【题型】填空题　【知识点】立体几何　【难度】medium
如图，在直三棱柱 \(ABC-A_1B_1C_1\) 中，点 \(M,N\) 分别为 \(BB_1\)、\(B_1C_1\) 中点，由点 \(A\)、\(M\)、\(N\) 所确定的平面将该三棱柱分成体积不同的两部分，则较大部分的体积和原三棱柱的体积之比为 \underline{\hspace{5cm}}。

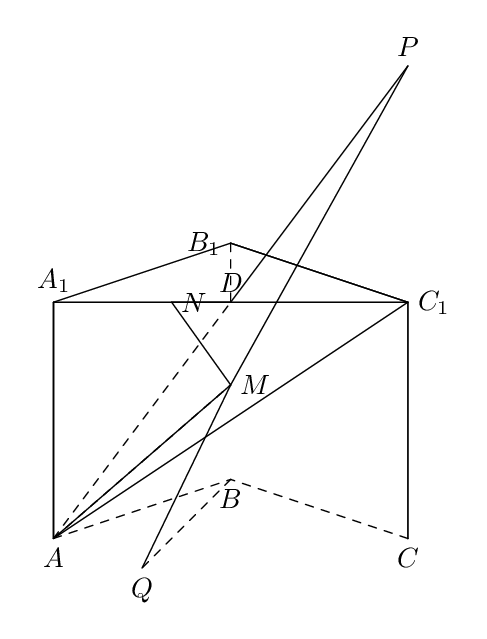
【解答】
\textbf{【答案】} \(\dfrac{23}{36}\)

\textbf{【分析】}延长 \(MN\) 与 \(CC_1\) 的交点为 \(P\)，与 \(CB\) 的交点为 \(Q\)，连结 \(AP\) 交 \(A_1C_1\) 为 \(D\)，连结 \(DN\)，得到截面为 \(DNMA\)，由题意得 \(A_1D = 2DC_1\)，由此能求出较小部分与较大部分的体积之比，即可得解。

\textbf{【详解】}
解：延长 \(MN\) 与 \(CC_1\) 的交点为 \(P\)，与 \(CB\) 的延长线交于点为 \(Q\)，
连结 \(AP\) 交 \(A_1C_1\) 为 \(D\)，连结 \(DN\)，

即可得到截面为 \(DNMA\)，由题意得 \(A_1D = 2DC_1\)，

因为三棱柱是直三棱柱，不妨设 \(AB \perp BC\)，且 \(AB = BC = AA_1 = 2\)，

\[
\because QB = 1,\ MB = 1,\ NC = 1,\ PC_1 = 1,\ \text{棱柱体积 } V = \frac{1}{2} \times 2 \times 2 \times 2 = 4,
\]

\[
\therefore \text{下部分体积 } V_{\text{下}} = V_{P-AQC} - V_{P-DNC_1} - V_{M-AQB}
\]

\[
= \frac{1}{3} \times \frac{1}{2} \times 3 \times 2 \times 3 - \frac{1}{3} \times \frac{1}{2} \times 1 \times 2 - \frac{1}{3} \times \frac{1}{2} \times 1 \times \frac{2}{3} \times 1
\]

\[
= \frac{23}{9},
\]

\[
\text{上部分体积 } V_{\text{上}} = V - V_{\text{下}} = 4 - \frac{23}{9} = \frac{13}{9},
\]

\[
\therefore \text{较小部分与较大部分的体积之比为：} \frac{V_{\text{上}}}{V_{\text{下}}} = \frac{\frac{13}{9}}{\frac{23}{9}} = \frac{13}{23}.
\]

所以较大部分的体积与原三棱柱的体积之比为 \(\dfrac{23}{23+13} = \dfrac{23}{36}\)。

故答案为：\(\dfrac{23}{36}\)。
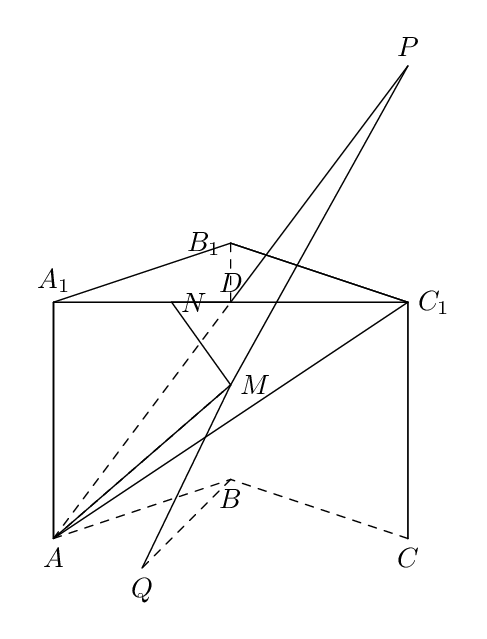